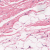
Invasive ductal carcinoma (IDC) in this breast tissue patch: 0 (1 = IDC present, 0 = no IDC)